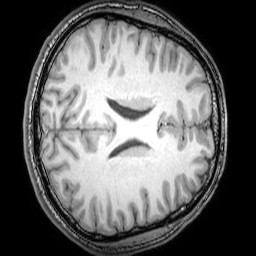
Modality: T1w
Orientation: axial
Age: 24
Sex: male
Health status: healthy
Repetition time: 0.081 s
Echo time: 0.037 s